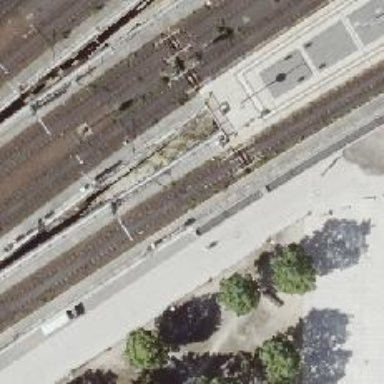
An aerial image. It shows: Railway bridge with electrified contact lines. The railway has ballastless track.